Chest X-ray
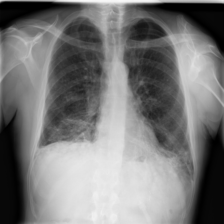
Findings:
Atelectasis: negative
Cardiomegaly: negative
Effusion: positive
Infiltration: negative
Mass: negative
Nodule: positive
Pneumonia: negative
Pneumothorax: negative
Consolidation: positive
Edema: negative
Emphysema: negative
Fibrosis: negative
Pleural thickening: negative
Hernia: negative